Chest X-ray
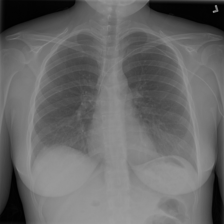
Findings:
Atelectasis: positive
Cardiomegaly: negative
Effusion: negative
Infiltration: positive
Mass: negative
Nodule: negative
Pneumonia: negative
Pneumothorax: negative
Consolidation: negative
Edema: negative
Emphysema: negative
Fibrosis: negative
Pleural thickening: negative
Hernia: negative